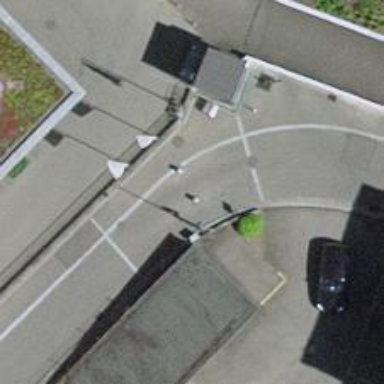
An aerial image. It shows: Rising bollard is in place as barrier.